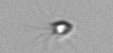
Label: Calciopappus